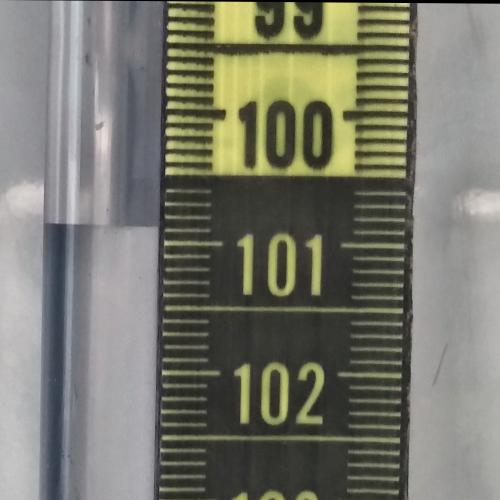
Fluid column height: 100.9 cm